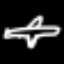
Label: airplane